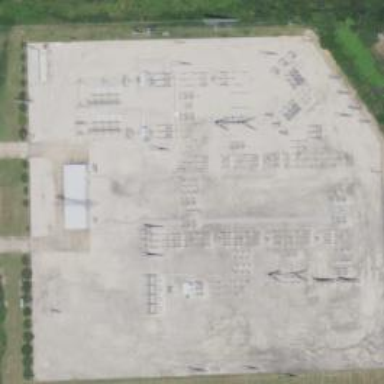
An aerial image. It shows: Switch for power supply.